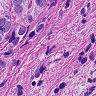
Metastatic tissue present: yes